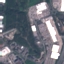
Land use / land cover: Industrial